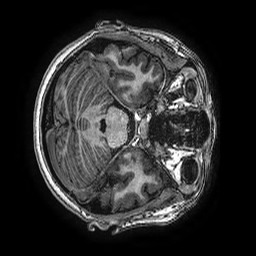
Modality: T1w
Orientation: axial
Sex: female
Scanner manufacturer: ge
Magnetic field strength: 3 T
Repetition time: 0.00766 s
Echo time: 0.003476 s